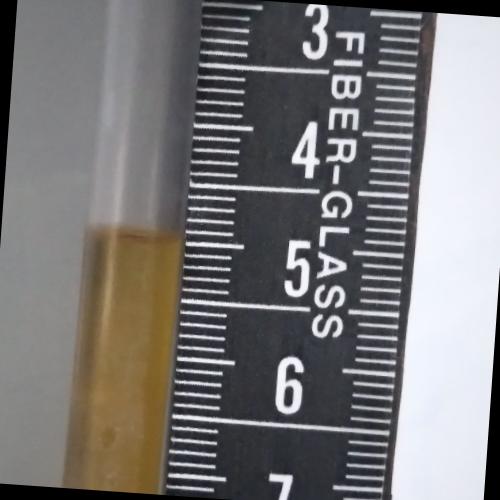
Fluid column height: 5.0 cm